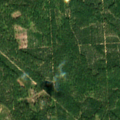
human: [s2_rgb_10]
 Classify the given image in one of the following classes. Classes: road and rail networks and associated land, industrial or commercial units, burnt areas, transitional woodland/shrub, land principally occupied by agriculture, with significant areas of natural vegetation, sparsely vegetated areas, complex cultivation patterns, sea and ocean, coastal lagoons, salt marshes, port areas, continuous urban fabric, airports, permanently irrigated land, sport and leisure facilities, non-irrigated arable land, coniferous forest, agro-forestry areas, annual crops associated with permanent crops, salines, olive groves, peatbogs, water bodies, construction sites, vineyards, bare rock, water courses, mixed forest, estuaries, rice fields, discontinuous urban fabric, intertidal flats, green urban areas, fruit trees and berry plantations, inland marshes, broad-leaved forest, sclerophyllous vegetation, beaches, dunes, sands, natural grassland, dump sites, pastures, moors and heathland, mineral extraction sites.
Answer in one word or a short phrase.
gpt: coniferous forest, transitional woodland/shrub